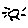
Label: sun